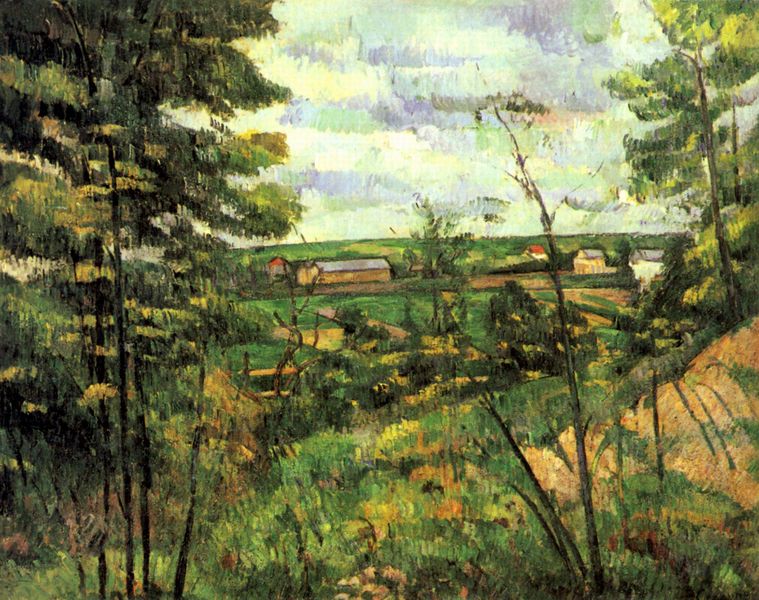
Titel: Das Tal der Oise
Künstler: Paul Cézanne
Standort: Paris
Institution: (Privatsammlung)
Schlagwörter: baum, blau, blätter, felsen, gemälde, himmel, laub, schatten, weiß, wolken, bäume, cezanne, gelb, grün, impressionismus, kubismus, landschaft, ocker, sand, äste, blumen, frankreich, grau, hintergrund, orange, schwarz, strasse, vordergrund, blick, blüten, dach, gebäude, gras, haus, rot, weg, wiese, wolke, zaun, beige, malerei, stein, öl, ast, ebene, erde, feld, felder, ferne, gräser, halme, horizont, häuser, hügel, natur, stamm, strauch, zweige, busch, büsche, gebüsch, kirche, sonne, sträucher, wiesen, land, realismus, pflanze, pflanzen, wald, bauern, sommer, ansicht, naturalismus, ort, acker, weizen, dorf, dächer, böschung, romantik, grun, striche, kornfeld, ortschaft, panorama, provence, scheune, lichtung, nadelbaum, tanne, paul cezanne, bauernhäuser, stall, ähren, höfe, bäuerlich, kornfelder, reasen, #sonne